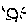
Label: sun